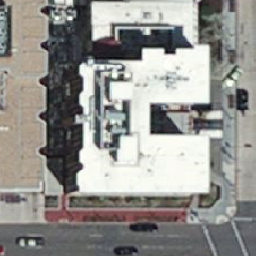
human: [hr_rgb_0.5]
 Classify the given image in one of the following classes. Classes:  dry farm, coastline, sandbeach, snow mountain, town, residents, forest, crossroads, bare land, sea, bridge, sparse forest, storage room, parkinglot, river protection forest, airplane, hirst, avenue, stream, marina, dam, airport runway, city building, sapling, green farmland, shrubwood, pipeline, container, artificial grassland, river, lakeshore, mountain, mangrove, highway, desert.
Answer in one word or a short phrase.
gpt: city building